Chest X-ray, PA view. Patient: 30 years old, sex F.
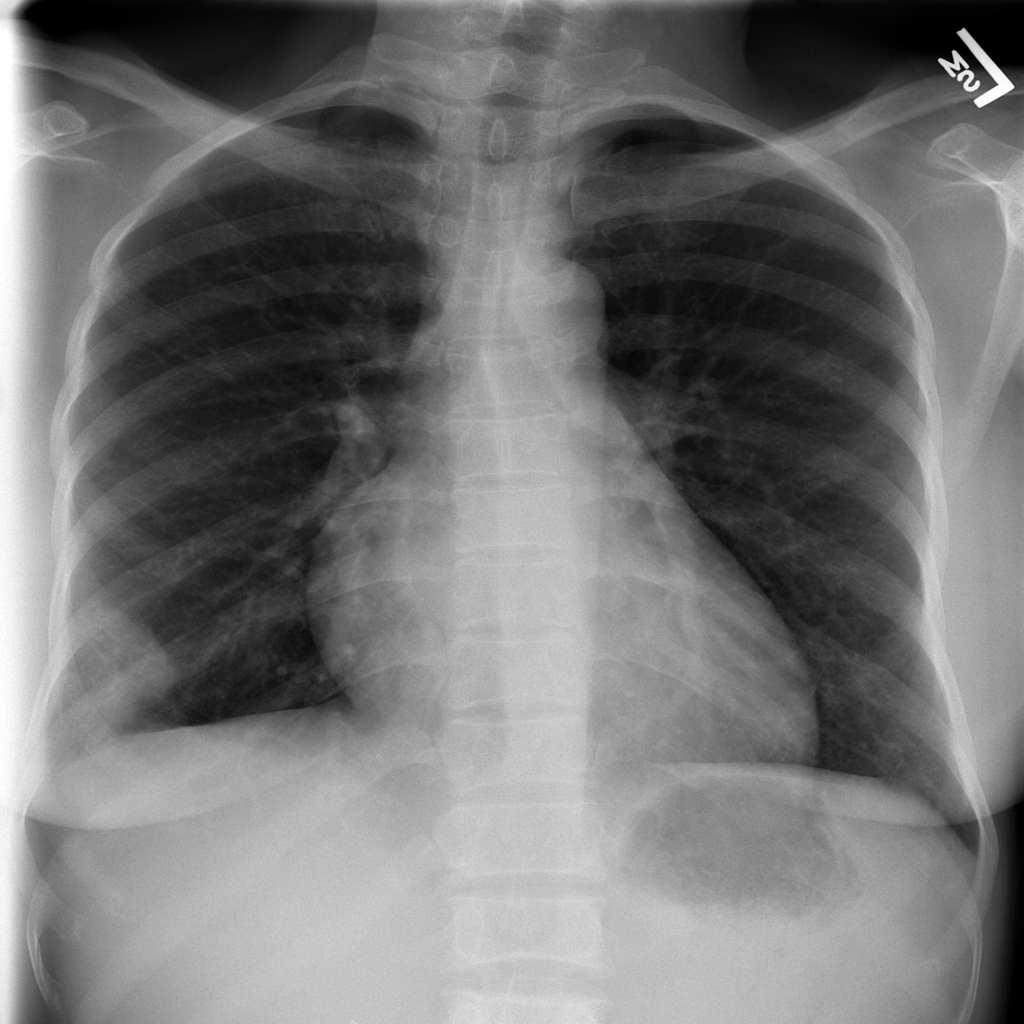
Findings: Atelectasis, Consolidation, Pneumonia